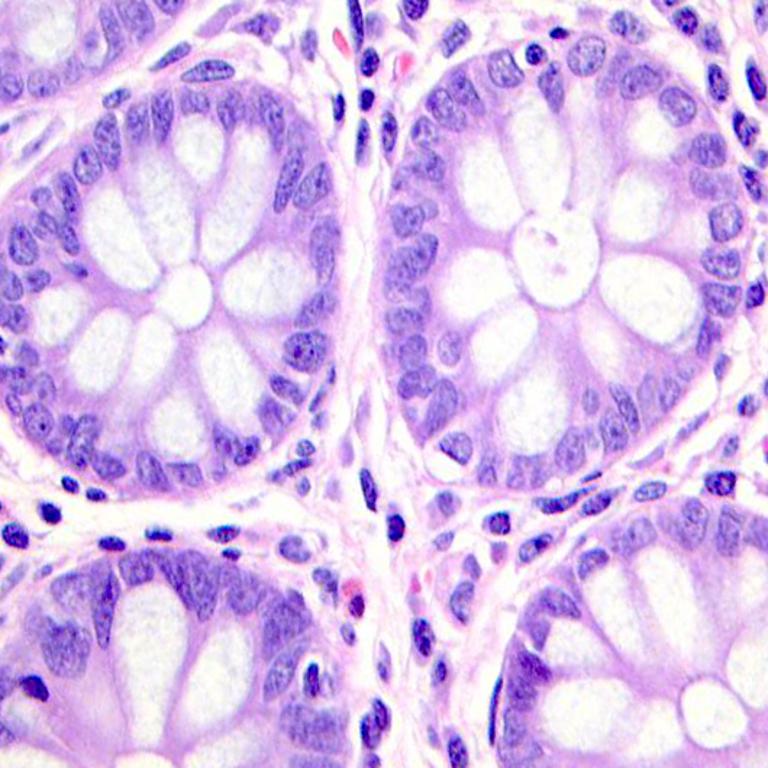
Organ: colon
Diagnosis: benign